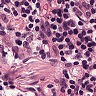
Metastatic tissue present: no